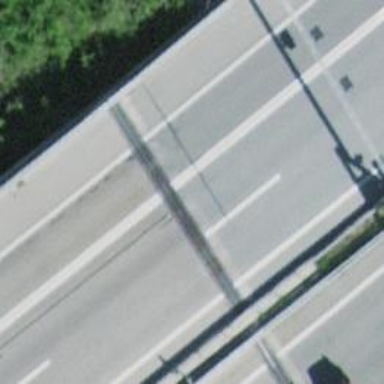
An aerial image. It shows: Asphalt motorway.